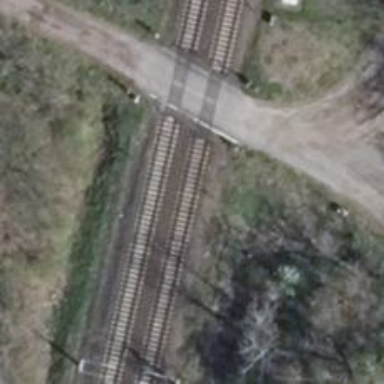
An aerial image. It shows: Railway signal.